高一 · 度量几何学
正方形 $A B C D$ 的边长为 $1 \mathrm{~cm}$, 是水平放置的一个平面图形的直观图, 则原图的面积为 (
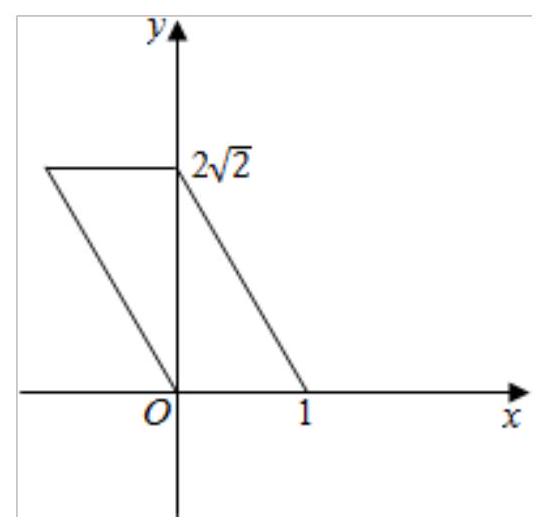
$\frac{\sqrt{2}}{4} \mathrm{~cm}^{2}$
B. $1 \mathrm{~cm}^{2}$
C. $2 \sqrt{2} \mathrm{~cm}^{2}$
D. $4 \mathrm{~cm}^{2}$
答案: C
解析: 【分析】
根据斜二测画法的规则可还原出原来的图形, 得原图为一个底为 1 , 高为 $2 \sqrt{2}$ 的平行四边形, 求出它的面积即可.

【详解】

如图所示，

由斜二测画法的规则知与 $x^{\prime}$ 轴平行的线段其长度不变与横轴平行的性质不变, 正方形的对角线在 $y^{\prime}$ 轴上, 可求得其长度为 $\sqrt{2}$, 故在平面图中其在 $y$ 轴上, 且其长度变为原来的 2 倍长度为 $2 \sqrt{2}$,其原来的图形是平行四边形, 所以它的面积是 $1 \times 2 \sqrt{2}=2 \sqrt{2} \mathrm{~cm}^{2}$, 故选 C.

【点睛】

本题考查了斜二测画法的规则与应用问题, 解题时应还原出原来的图形, 是基础题. 斜二测画法画平面图形直观图的步骤: (1) 在已知图形中取互相垂直的 $X$ 轴和 $Y$ 轴, 两轴相交于 $O$ 点, 画直观图时, 把它画成对应的 $x^{\prime}$ 轴、 $y^{\prime}$ 轴, 使 $\angle x^{\prime} O y^{\prime}=45^{\circ}$ (或135 ), 它确定的平面表示水平平面; (2)已知图形中平行于 $x$ 轴或 $y$ 轴的线段, 在直观图中分别画成平行于 $x^{\prime}$ 或 $y^{\prime}$ 轴的线段; (3) 已知图形中平行于 $x$ 轴的线段, 在直观图中保持原长度不变; 平行于 $y$ 轴的线段, 长度为原来的一半.